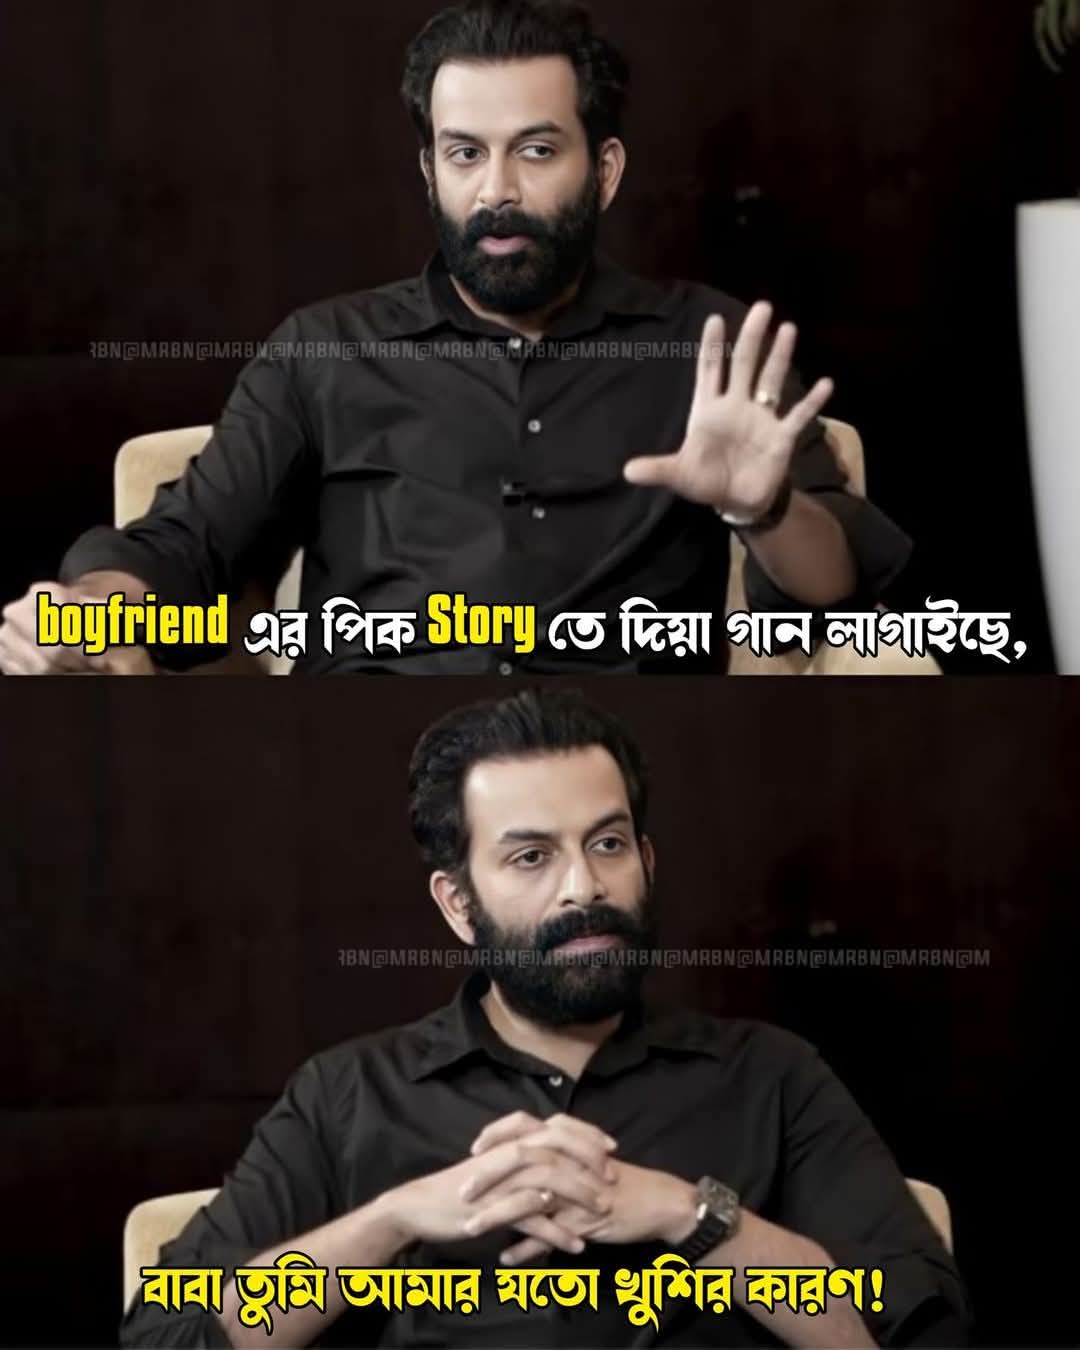
Text: boyfriend এর পিক Story তে দিয়া গান লাগাইছে,
বাবা তুমি আমার যতো খুশির কারণ!
Label: Non Hate